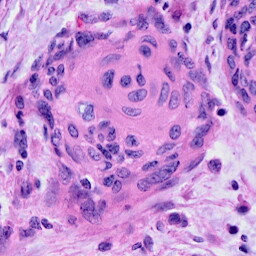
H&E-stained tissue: Cervix